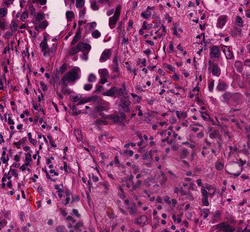
Tumor epithelial tissue: yes
Tumor-associated stroma tissue: yes
Normal tissue: no